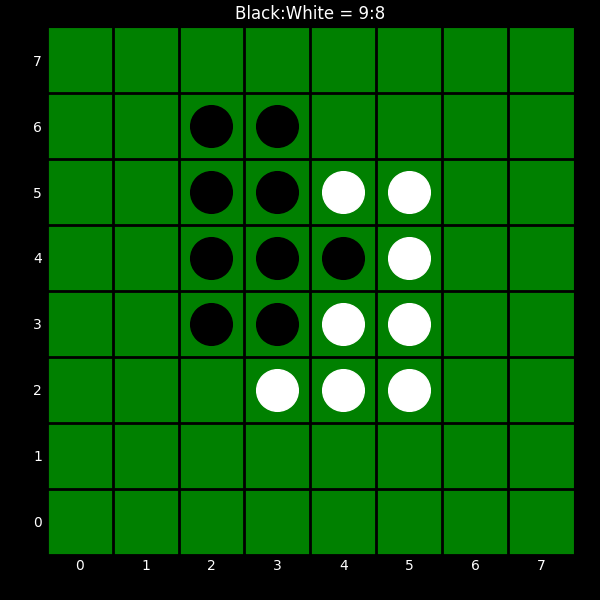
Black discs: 9
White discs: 8